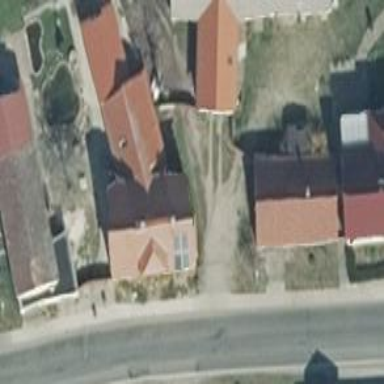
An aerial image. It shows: Simple and straightforward house.